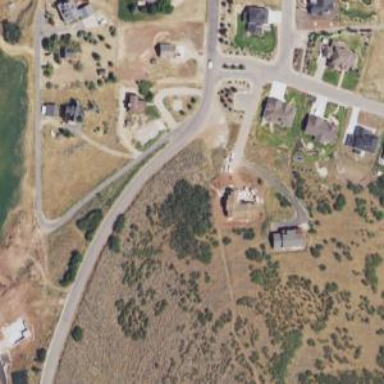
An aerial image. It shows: Driveway leading to service road.